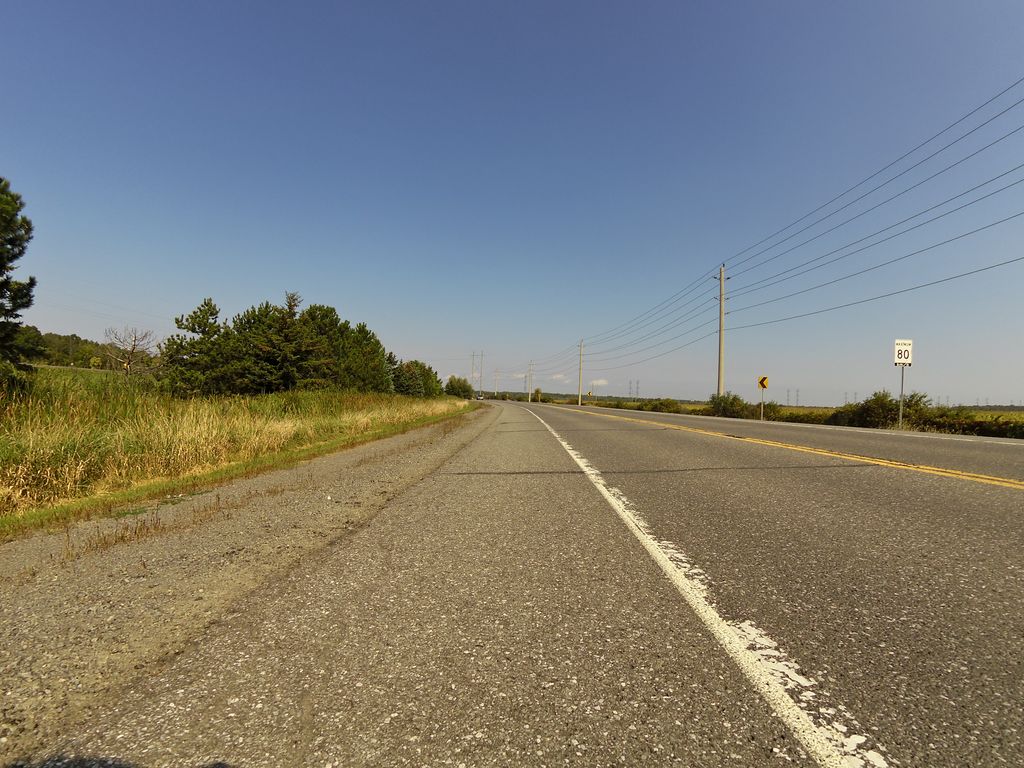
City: ottawa-gatineau